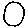
Label: circle